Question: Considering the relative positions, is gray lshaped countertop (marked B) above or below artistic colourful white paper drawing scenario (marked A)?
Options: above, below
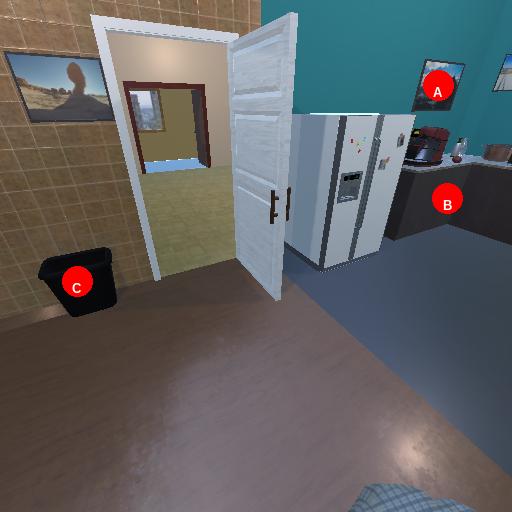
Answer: above